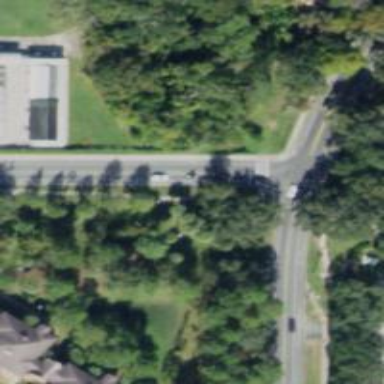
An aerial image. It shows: Cycleway.